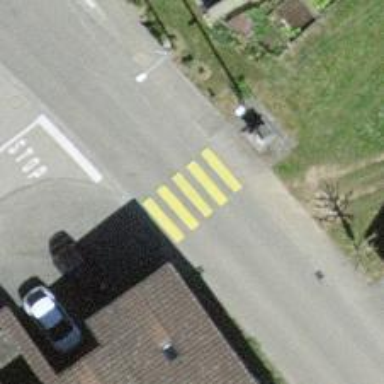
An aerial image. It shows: Uncontrolled zebra crossing on the road.